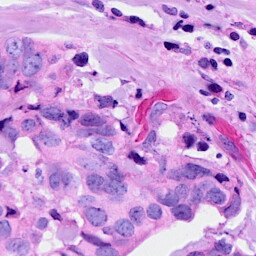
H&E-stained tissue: Breast